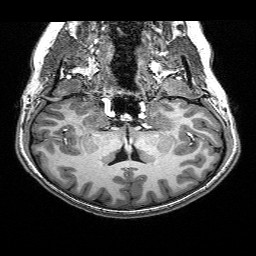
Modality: T1w
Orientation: sagittal